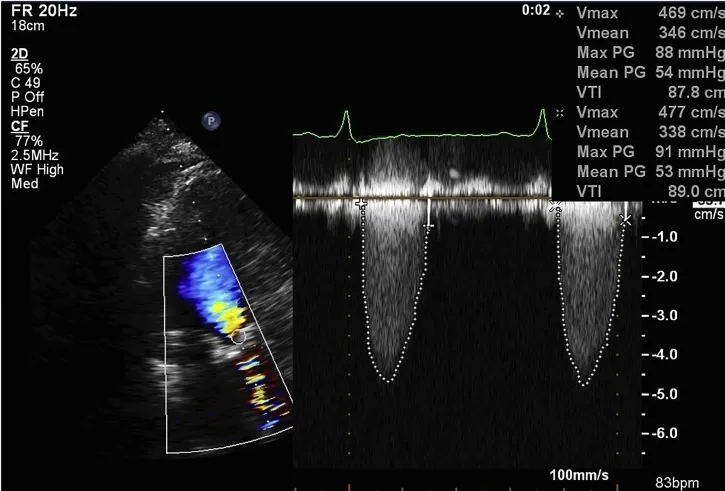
Preoperative echocardiography showing severe aortic stenosis.
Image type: radiology (ultrasound)